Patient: sex M, age 43
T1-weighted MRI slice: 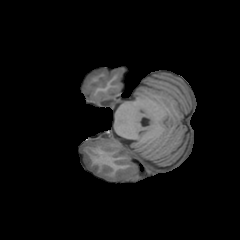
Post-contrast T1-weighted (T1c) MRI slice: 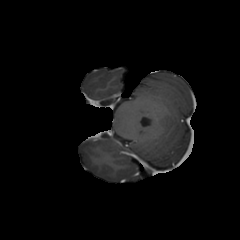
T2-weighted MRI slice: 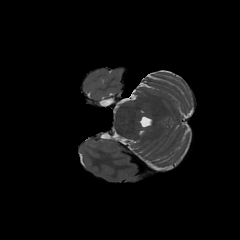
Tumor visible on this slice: no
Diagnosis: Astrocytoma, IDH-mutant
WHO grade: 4